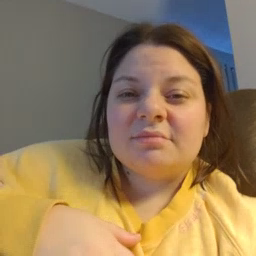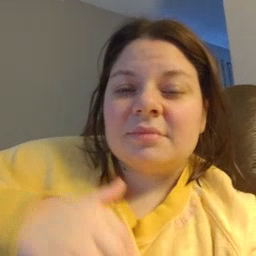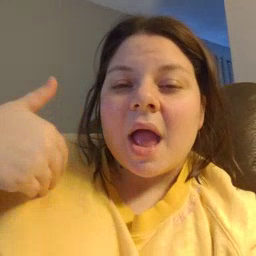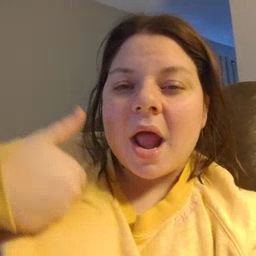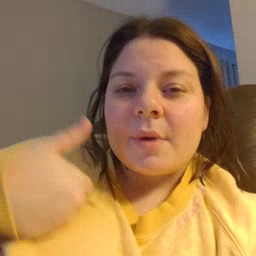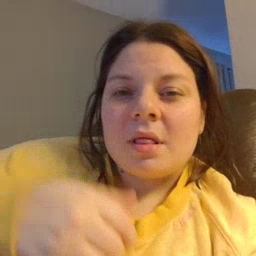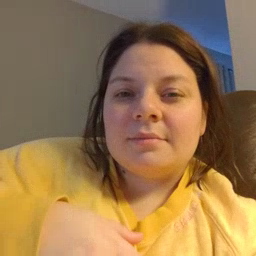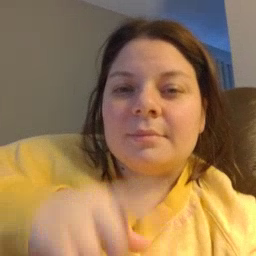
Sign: animal